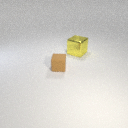
large yellow metal cube behind small brown rubber cube